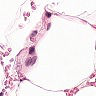
Metastatic tissue present: no